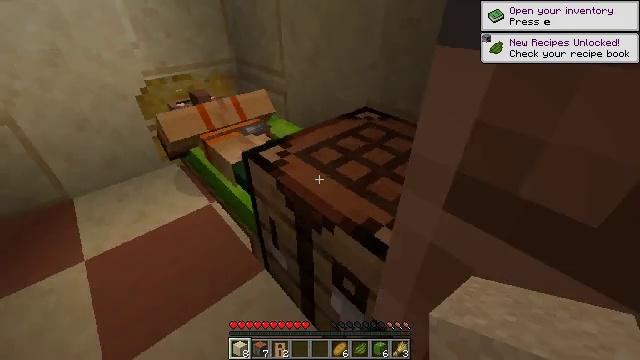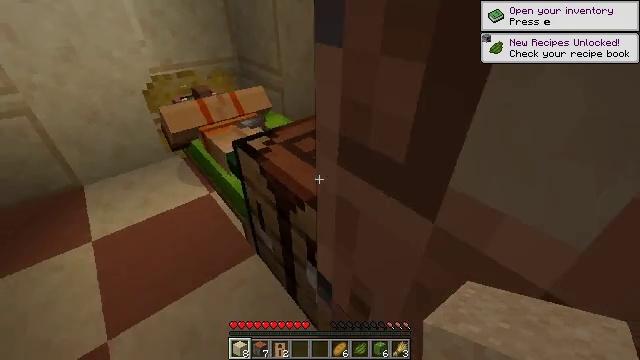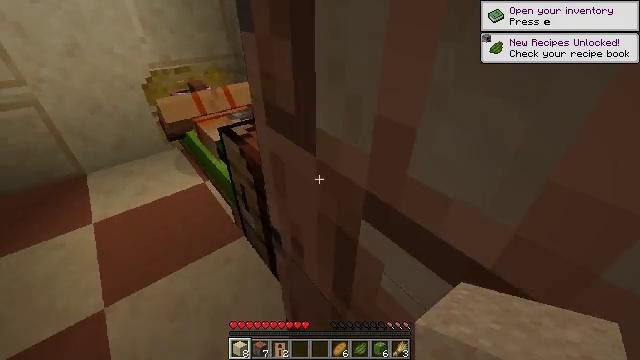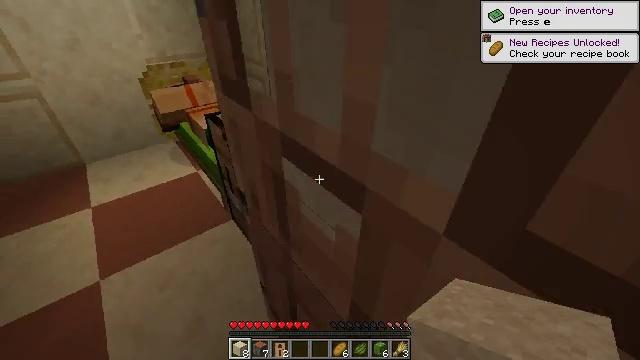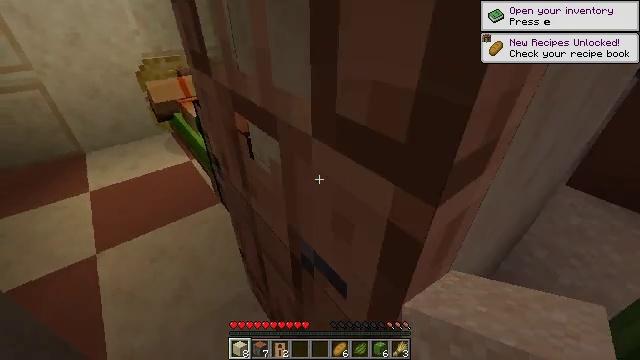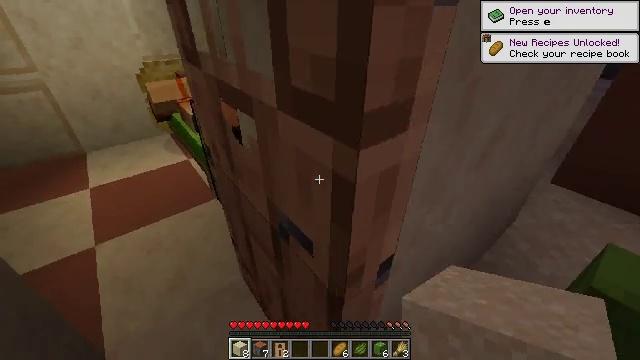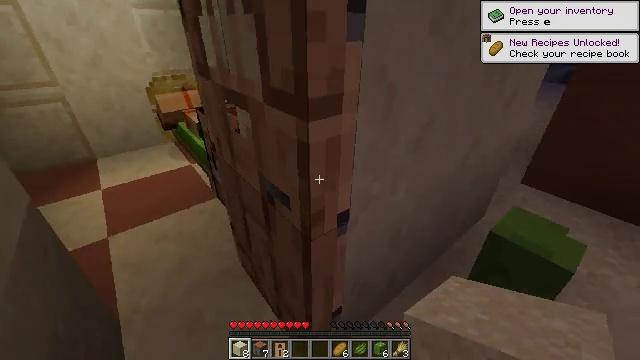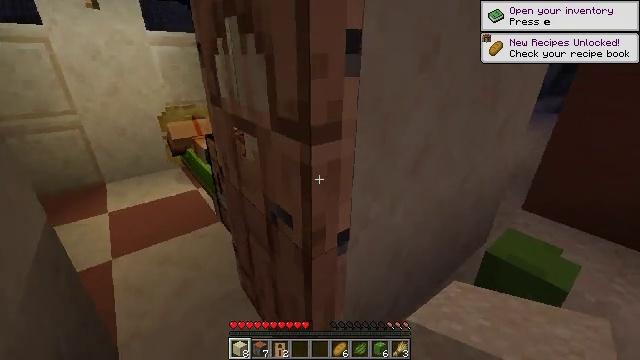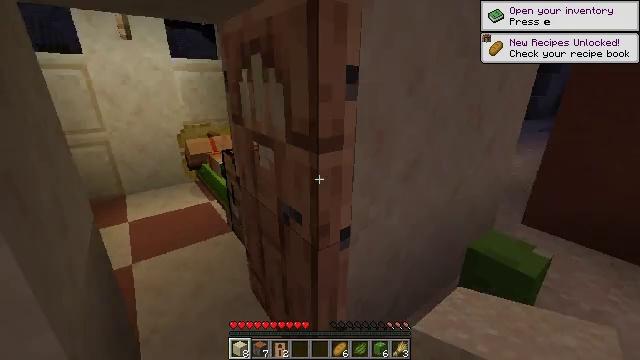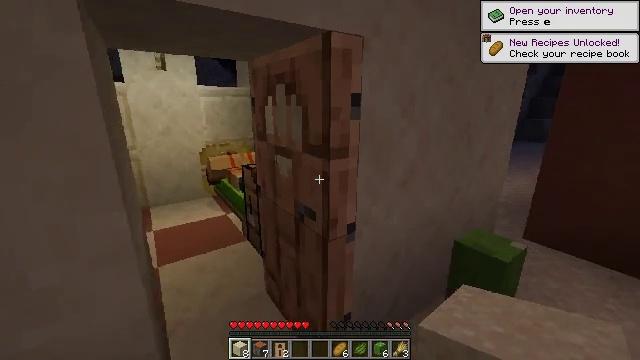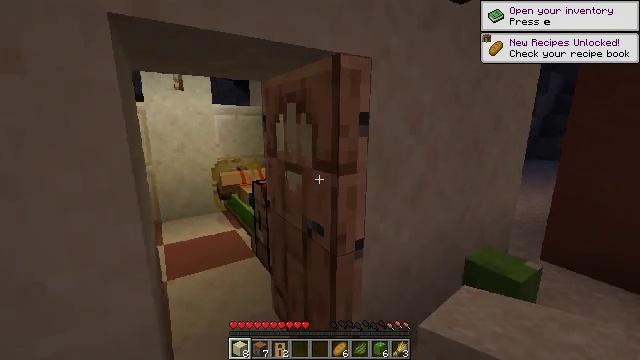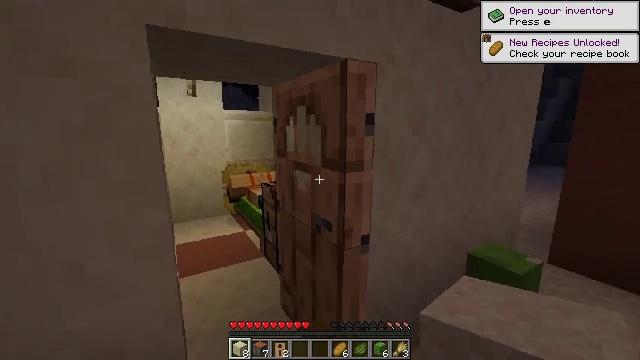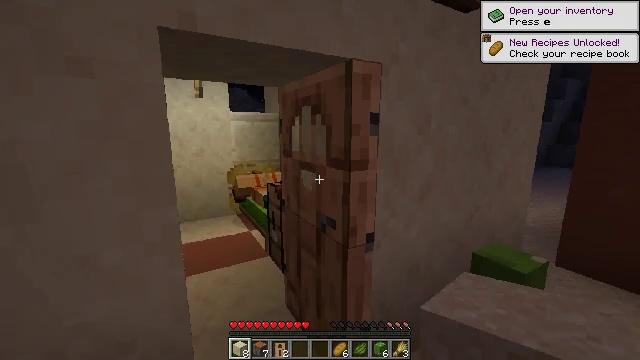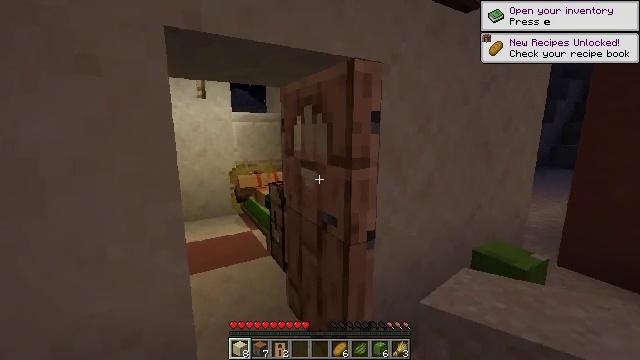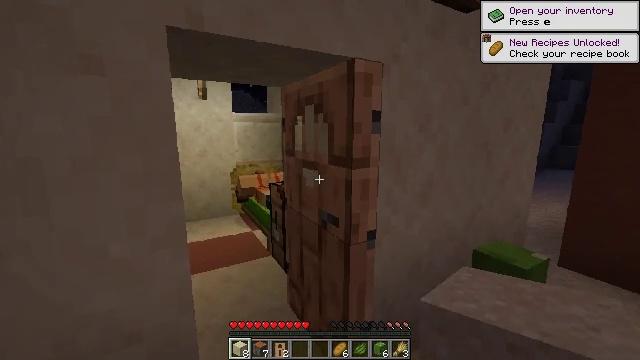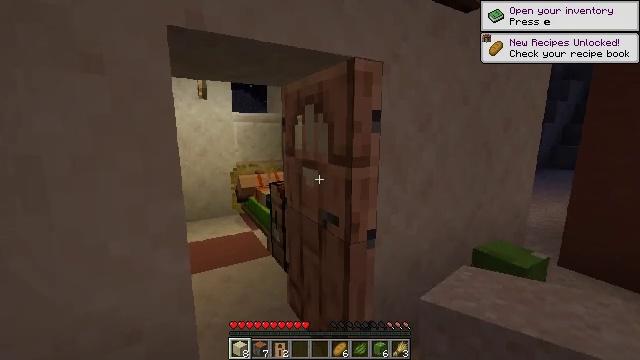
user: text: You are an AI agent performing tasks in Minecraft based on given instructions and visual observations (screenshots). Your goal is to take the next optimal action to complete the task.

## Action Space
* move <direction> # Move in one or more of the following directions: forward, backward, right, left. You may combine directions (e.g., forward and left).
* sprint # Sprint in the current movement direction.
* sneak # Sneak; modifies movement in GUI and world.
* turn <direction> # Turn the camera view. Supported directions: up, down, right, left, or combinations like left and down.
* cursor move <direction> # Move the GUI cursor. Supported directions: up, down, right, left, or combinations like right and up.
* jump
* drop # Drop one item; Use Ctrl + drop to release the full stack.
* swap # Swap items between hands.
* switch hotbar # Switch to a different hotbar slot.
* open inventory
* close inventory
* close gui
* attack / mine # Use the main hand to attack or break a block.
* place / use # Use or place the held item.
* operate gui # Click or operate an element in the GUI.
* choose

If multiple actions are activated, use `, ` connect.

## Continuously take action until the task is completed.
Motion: motion action
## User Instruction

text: Remove the jungle door from its frame.
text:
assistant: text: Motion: move back and move right, turn left
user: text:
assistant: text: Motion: move back and move right
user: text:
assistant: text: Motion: move back and move right
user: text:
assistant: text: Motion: move back and move right
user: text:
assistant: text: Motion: move back, turn up
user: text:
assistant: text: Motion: move back, turn up
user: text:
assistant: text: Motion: move back, turn up
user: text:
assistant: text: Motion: move back, turn left and up
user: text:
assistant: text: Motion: turn left and up
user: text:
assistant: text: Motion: turn left and up
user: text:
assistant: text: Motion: turn left and up
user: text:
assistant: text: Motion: turn left
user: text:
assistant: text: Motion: no_op
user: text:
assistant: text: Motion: no_op
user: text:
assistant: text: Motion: no_op
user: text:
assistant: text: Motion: attack / mine
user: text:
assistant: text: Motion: attack / mine
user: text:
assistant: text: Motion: attack / mine
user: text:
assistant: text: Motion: attack / mine
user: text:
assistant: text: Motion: attack / mine
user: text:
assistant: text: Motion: attack / mine
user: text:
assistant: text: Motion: attack / mine
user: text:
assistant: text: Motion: attack / mine
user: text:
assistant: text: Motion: attack / mine
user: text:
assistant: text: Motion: attack / mine
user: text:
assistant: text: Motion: attack / mine
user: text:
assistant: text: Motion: attack / mine
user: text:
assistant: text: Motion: attack / mine
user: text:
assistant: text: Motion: attack / mine
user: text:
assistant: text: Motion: attack / mine